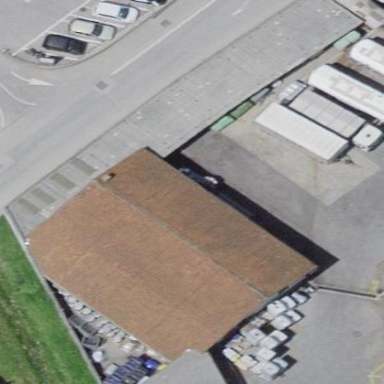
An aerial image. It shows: Industrial building.